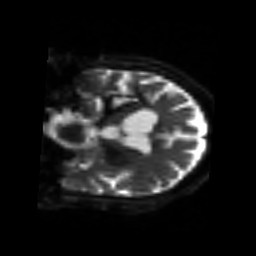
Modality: sbref
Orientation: coronal
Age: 51
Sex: female
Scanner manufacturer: siemens
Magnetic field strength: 3 T
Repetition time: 3.2 s
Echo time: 0.081 s